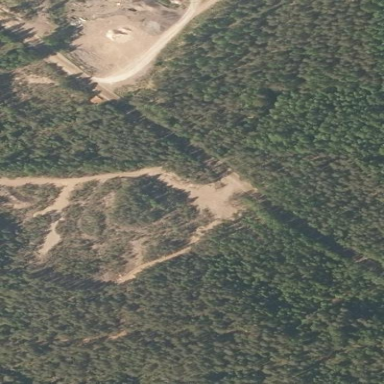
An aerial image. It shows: Quarry area covered with scrub vegetation.